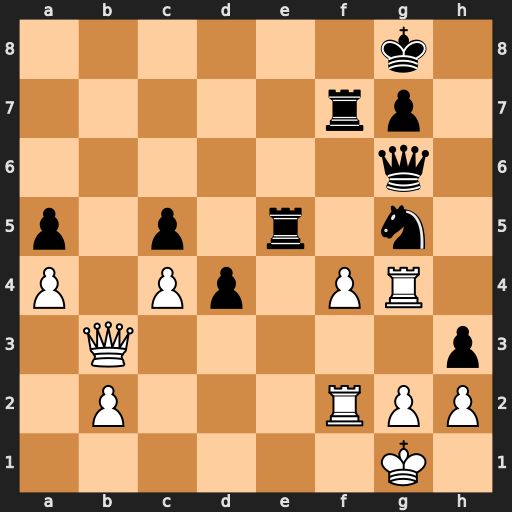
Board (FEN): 6k1/5rp1/6q1/p1p1r1n1/P1Pp1PR1/1Q5p/1P3RPP/6K1
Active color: w
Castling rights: -
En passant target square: -
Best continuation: Qb8+ Rf8 Qxe5